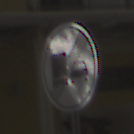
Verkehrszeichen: EndeUeberholverbotKraftfahrzeuge
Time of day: MorningAfternoon
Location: Outdoor (Urban)
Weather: PartlyCloudy
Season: NotSpecified
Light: Natural